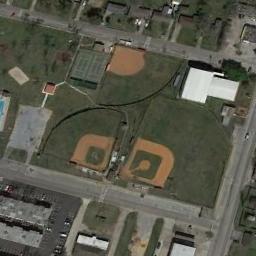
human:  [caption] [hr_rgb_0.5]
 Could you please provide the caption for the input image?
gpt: There are three baseball diamonds in the middle of grass next to many buildings .

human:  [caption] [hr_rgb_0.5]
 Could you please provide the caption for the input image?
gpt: Three bordering baseball diamonds on the lawn and some houses beside .

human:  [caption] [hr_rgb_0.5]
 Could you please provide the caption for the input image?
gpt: There are three baseball diamonds in the grass surrounded by the houses and the roads .

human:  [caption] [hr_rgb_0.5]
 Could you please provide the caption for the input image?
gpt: There is a marshy path by the baseball field .

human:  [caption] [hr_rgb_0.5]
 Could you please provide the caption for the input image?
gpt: There are two white buildings next to three baseball diamonds .